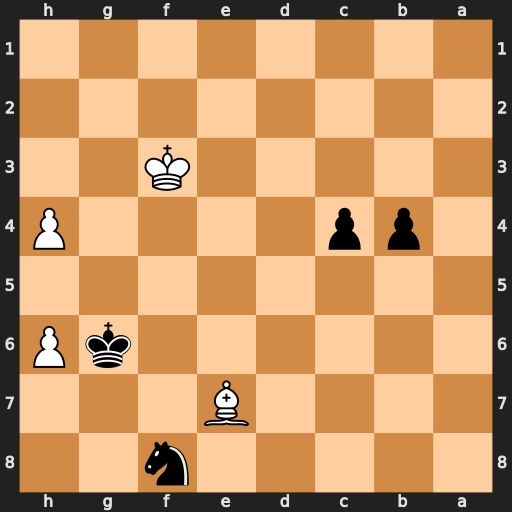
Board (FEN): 5n2/4B3/6kP/8/1pp4P/5K2/8/8
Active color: b
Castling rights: -
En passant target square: -
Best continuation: b3 Ba3 c3 Ke3 b2